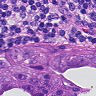
Metastatic tissue present: yes